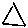
Label: triangle